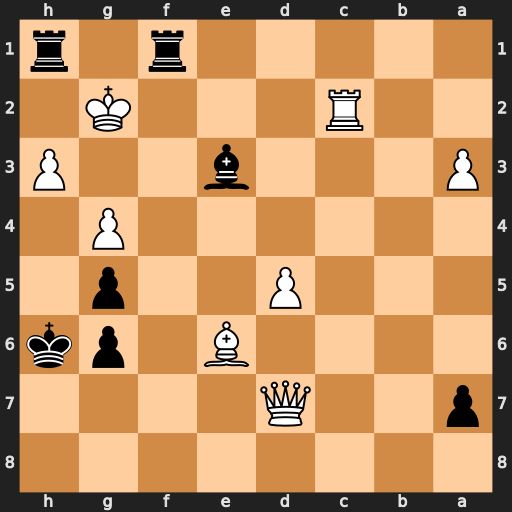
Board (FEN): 8/p2Q4/4B1pk/3P2p1/6P1/P3b2P/2R3K1/5r1r
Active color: b
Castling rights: -
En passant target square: -
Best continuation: Rhg1+ Kh2 Bf4#